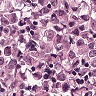
Metastatic tissue present: yes